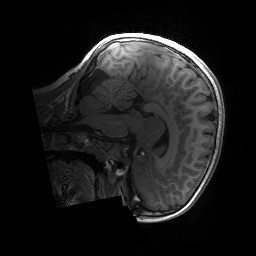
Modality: T1w
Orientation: sagittal
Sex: male
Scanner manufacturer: siemens
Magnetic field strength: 3 T
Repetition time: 1.9 s
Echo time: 0.00243 s